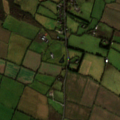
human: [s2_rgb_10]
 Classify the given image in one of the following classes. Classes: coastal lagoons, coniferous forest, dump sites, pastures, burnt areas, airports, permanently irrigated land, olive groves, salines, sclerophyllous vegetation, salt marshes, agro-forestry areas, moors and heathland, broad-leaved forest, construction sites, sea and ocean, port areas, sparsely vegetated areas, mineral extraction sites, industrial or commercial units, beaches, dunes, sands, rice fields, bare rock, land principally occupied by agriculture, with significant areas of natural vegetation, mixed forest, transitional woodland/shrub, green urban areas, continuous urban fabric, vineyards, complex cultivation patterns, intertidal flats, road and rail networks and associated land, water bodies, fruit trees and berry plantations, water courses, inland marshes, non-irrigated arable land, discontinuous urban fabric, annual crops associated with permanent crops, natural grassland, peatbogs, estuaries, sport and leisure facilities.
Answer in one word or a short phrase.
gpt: non-irrigated arable land, pastures, complex cultivation patterns